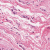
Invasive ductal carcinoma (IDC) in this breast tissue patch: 0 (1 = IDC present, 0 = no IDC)